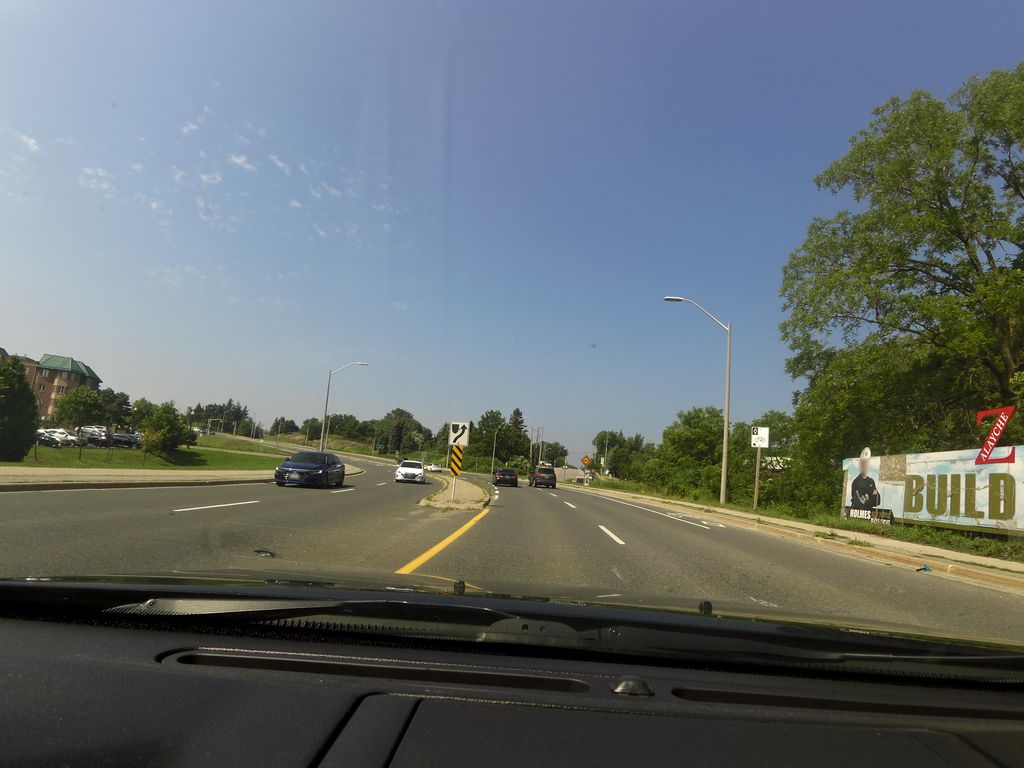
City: hamilton